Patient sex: F
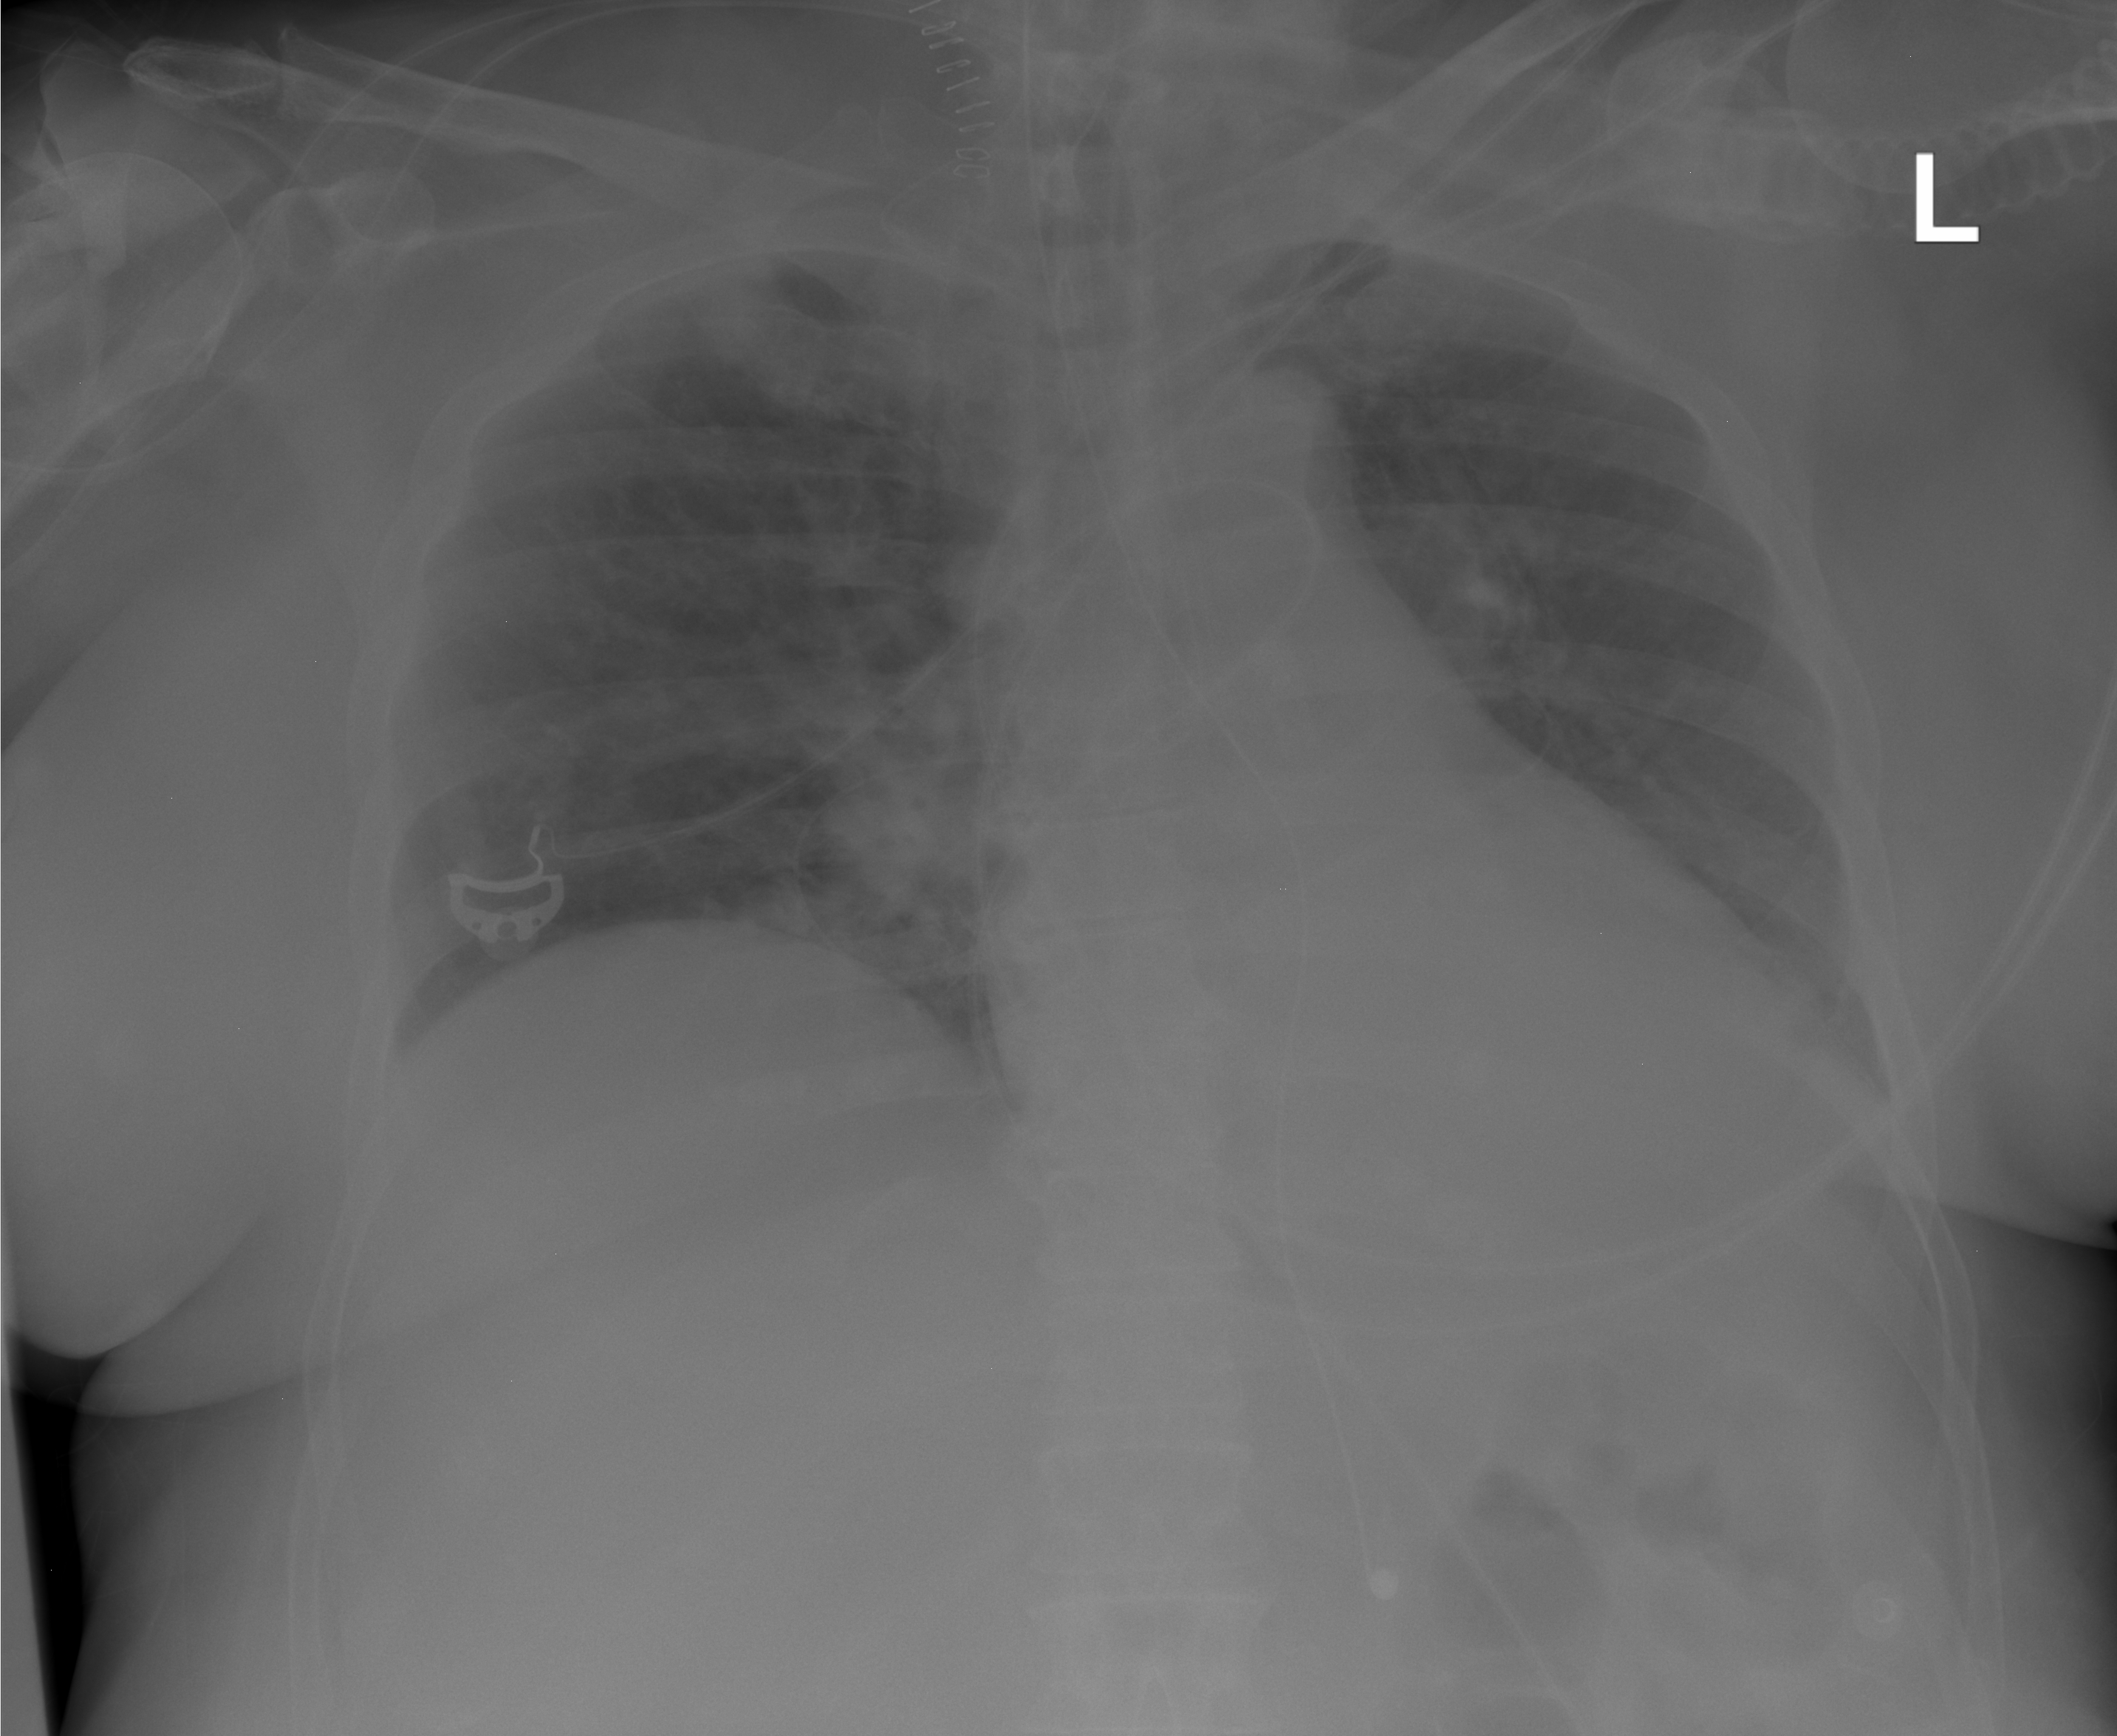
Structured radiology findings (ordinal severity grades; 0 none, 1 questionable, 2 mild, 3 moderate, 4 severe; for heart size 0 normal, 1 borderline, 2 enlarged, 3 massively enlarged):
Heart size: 2
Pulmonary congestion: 2
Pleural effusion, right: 0
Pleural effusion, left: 0
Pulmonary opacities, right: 2
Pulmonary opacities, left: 1
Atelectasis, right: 0
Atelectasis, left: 0